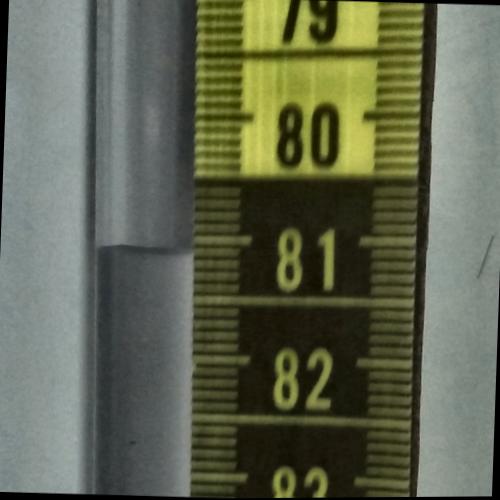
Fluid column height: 81.1 cm